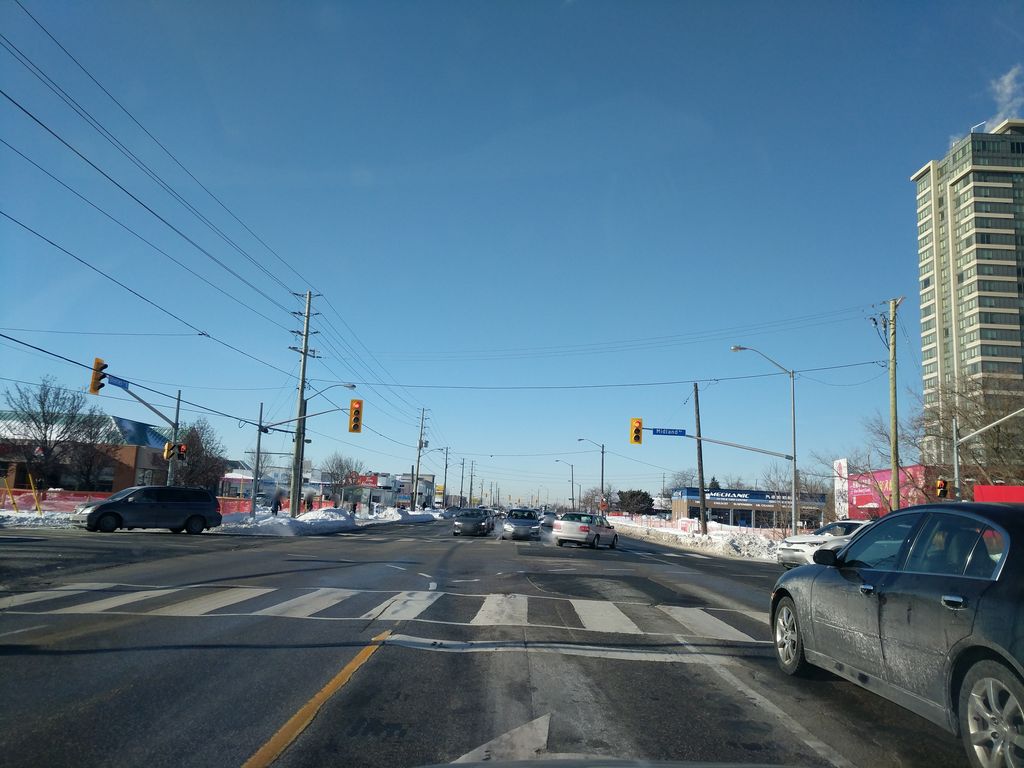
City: toronto